Field crop: tomato
Growth stage: 1
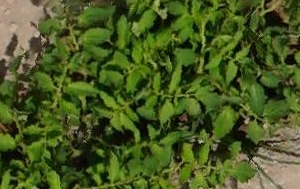
Species: tomato